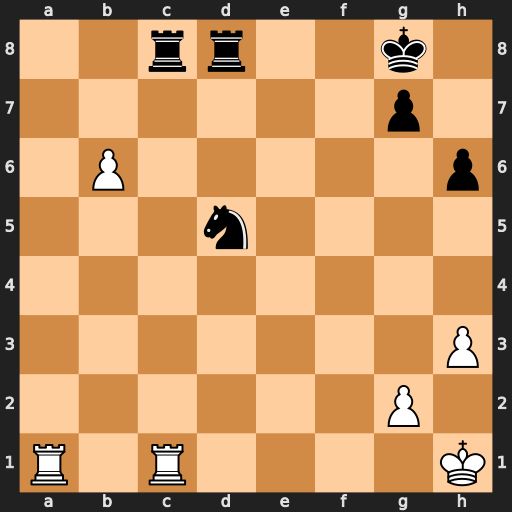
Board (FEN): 2rr2k1/6p1/1P5p/3n4/8/7P/6P1/R1R4K
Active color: w
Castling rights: -
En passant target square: -
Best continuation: Rxc8 Rxc8 b7 Rf8 Ra8